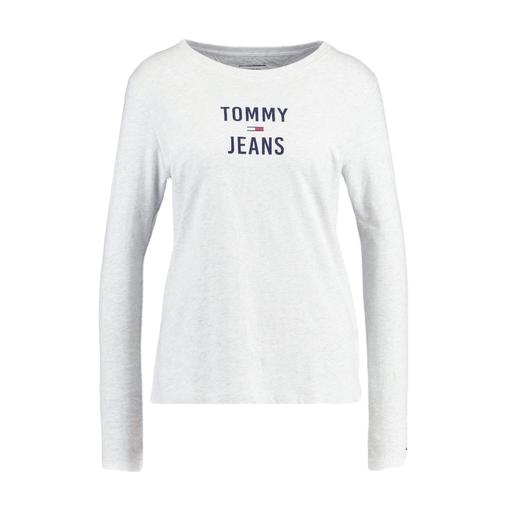
long sleeve tee, longsleeve t-shirt, white women's classic long-sleeve t-shirt, white background